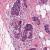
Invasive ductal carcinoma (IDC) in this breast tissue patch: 1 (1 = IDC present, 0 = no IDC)